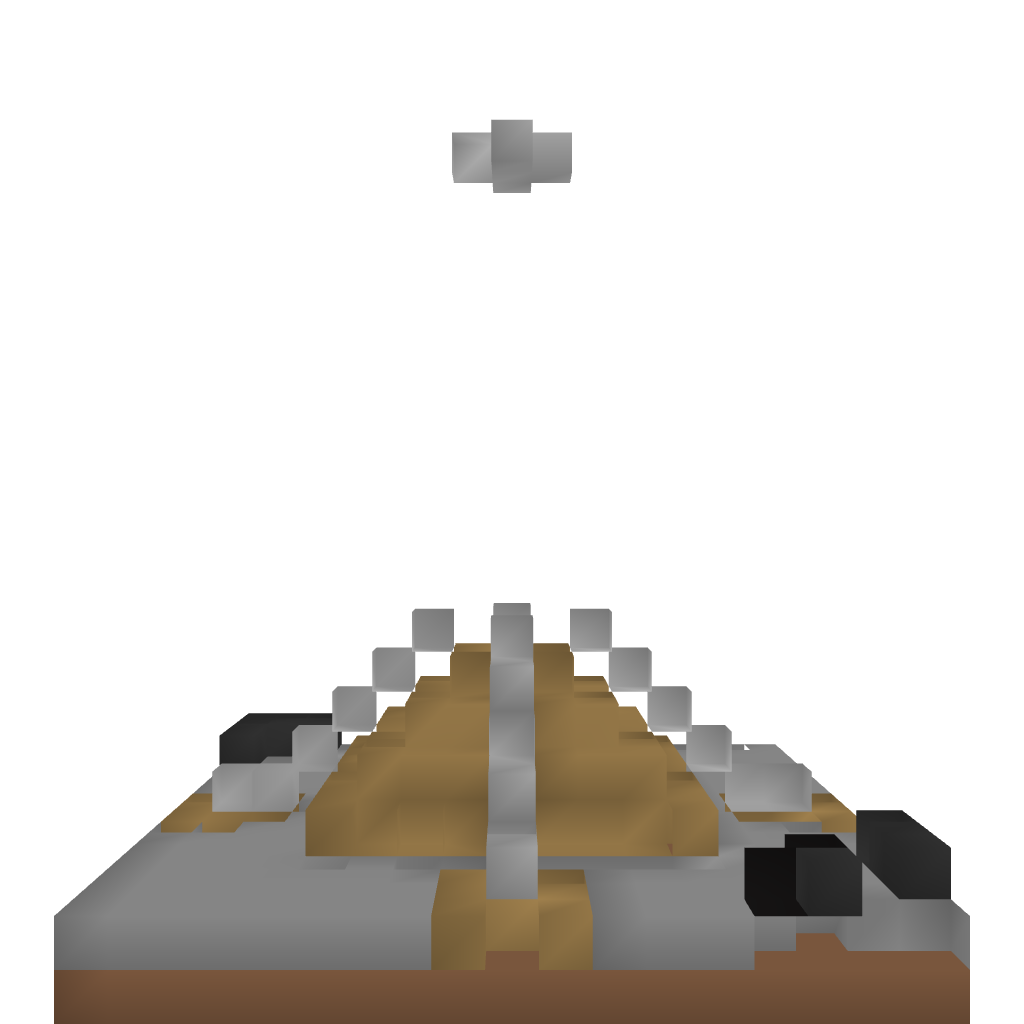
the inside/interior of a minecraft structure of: Water fountain!